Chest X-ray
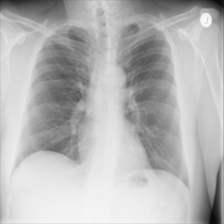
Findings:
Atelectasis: negative
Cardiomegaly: negative
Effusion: negative
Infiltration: negative
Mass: negative
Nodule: negative
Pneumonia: negative
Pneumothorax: negative
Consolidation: negative
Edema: negative
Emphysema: negative
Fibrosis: negative
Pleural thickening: negative
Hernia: negative